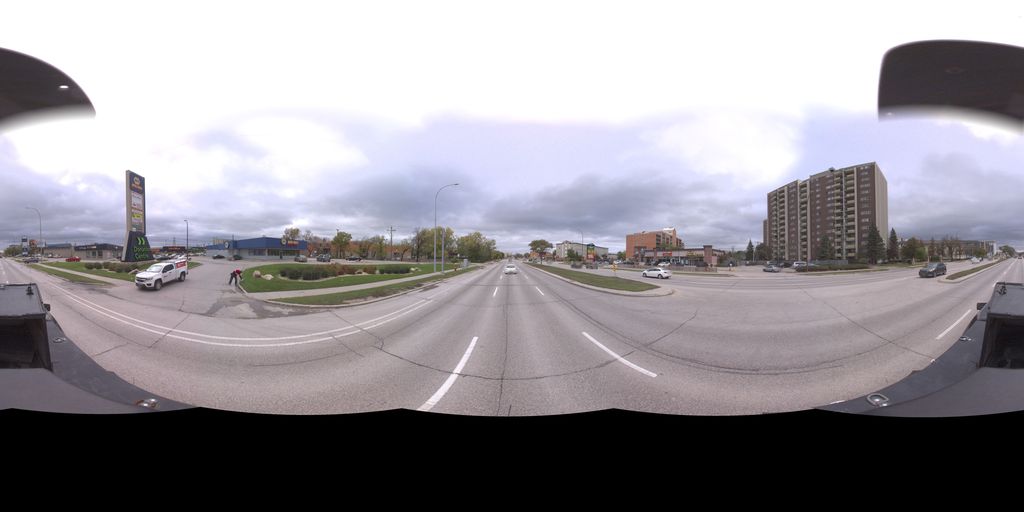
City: winnipeg